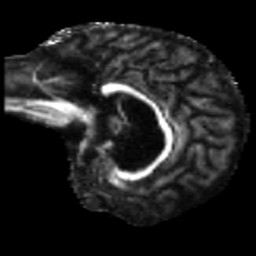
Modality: FA
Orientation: sagittal
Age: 63
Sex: female
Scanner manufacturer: siemens
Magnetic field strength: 3 T
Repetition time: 5.47 s
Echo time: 0.0854 s